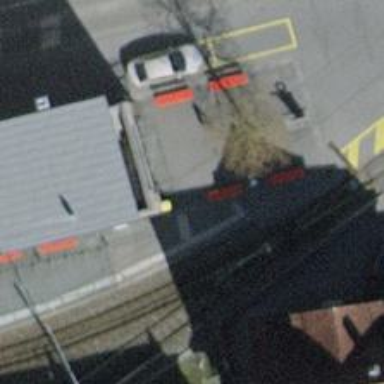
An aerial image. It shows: Post box is visible.